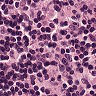
Metastatic tissue present: no